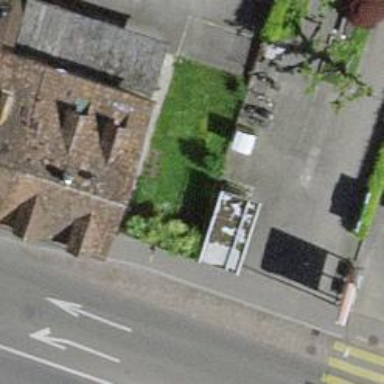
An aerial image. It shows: Recycling container at amenity designated for recycling.